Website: walmart
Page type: customer-info-address
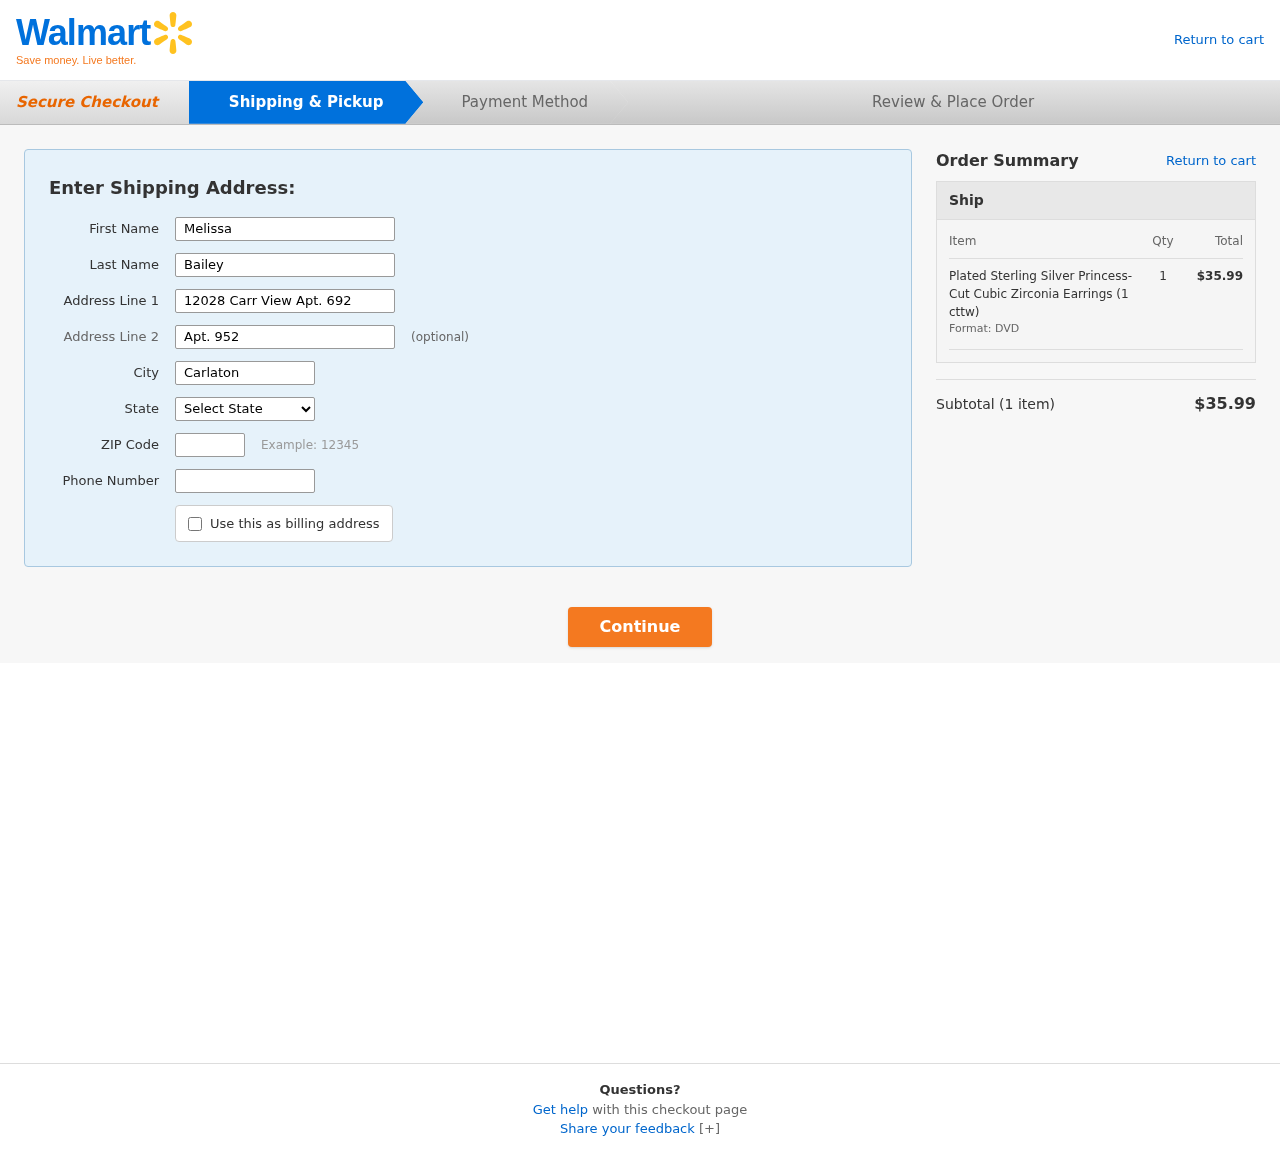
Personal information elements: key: PII_CITY
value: Carlaton
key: PII_FIRSTNAME
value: Melissa
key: PII_LASTNAME
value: Bailey
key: PII_PHONE
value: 7287553179
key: PII_POSTCODE
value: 47099
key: PII_STATE
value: Ohio
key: PII_STREET
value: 12028 Carr View Apt. 692
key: PII_STREET2
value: Apt. 952
Product elements: key: PRODUCT1_NAME
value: Plated Sterling Silver Princess-Cut Cubic Zirconia Earrings (1 cttw)
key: PRODUCT1_QUANTITY
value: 1
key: PRODUCT1_LINE_TOTAL
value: $35.99
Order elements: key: ORDER_NUM_ITEMS
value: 1
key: ORDER_SUBTOTAL
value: $35.99